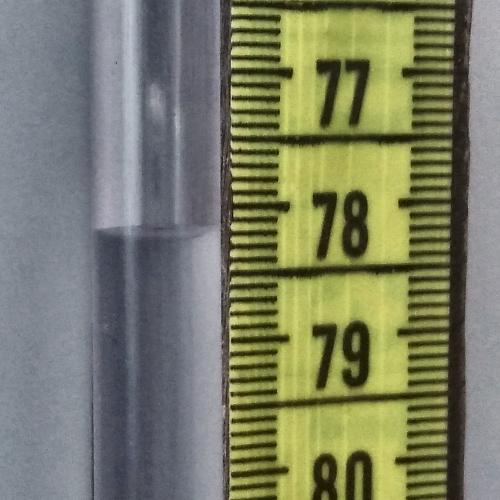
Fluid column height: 78.2 cm